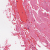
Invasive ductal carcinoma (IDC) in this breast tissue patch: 0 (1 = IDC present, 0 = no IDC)